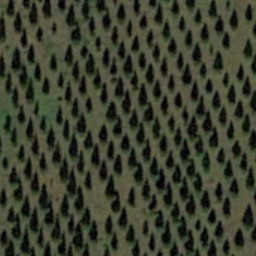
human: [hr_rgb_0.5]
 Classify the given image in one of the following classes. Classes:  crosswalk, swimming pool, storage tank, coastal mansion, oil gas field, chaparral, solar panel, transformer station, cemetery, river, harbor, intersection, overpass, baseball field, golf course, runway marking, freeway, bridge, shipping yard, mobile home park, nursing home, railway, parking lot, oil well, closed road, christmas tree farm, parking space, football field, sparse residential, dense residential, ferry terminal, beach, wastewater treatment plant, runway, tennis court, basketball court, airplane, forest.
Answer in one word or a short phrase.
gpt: christmas tree farm